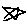
Label: star